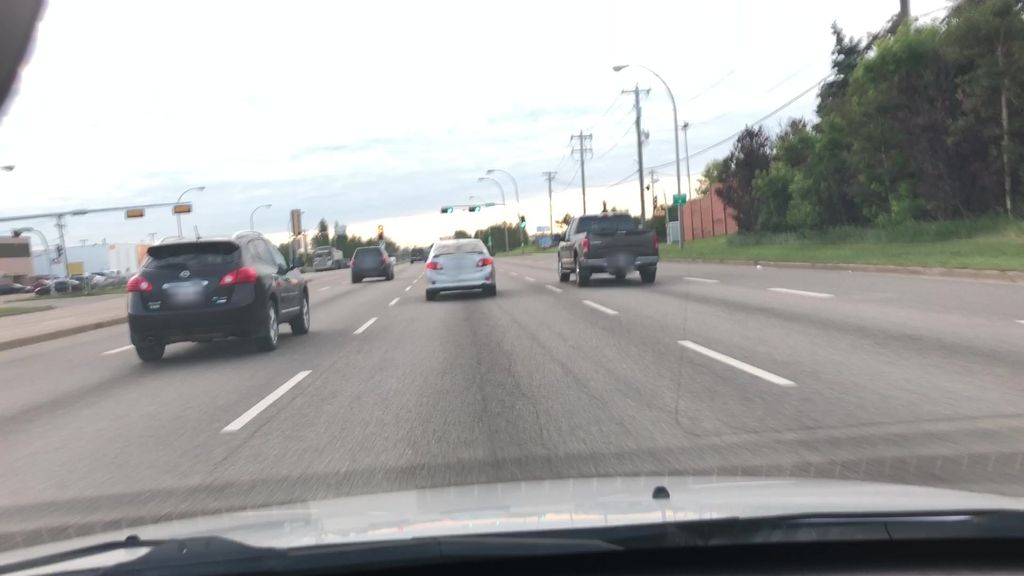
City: edmonton